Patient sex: F
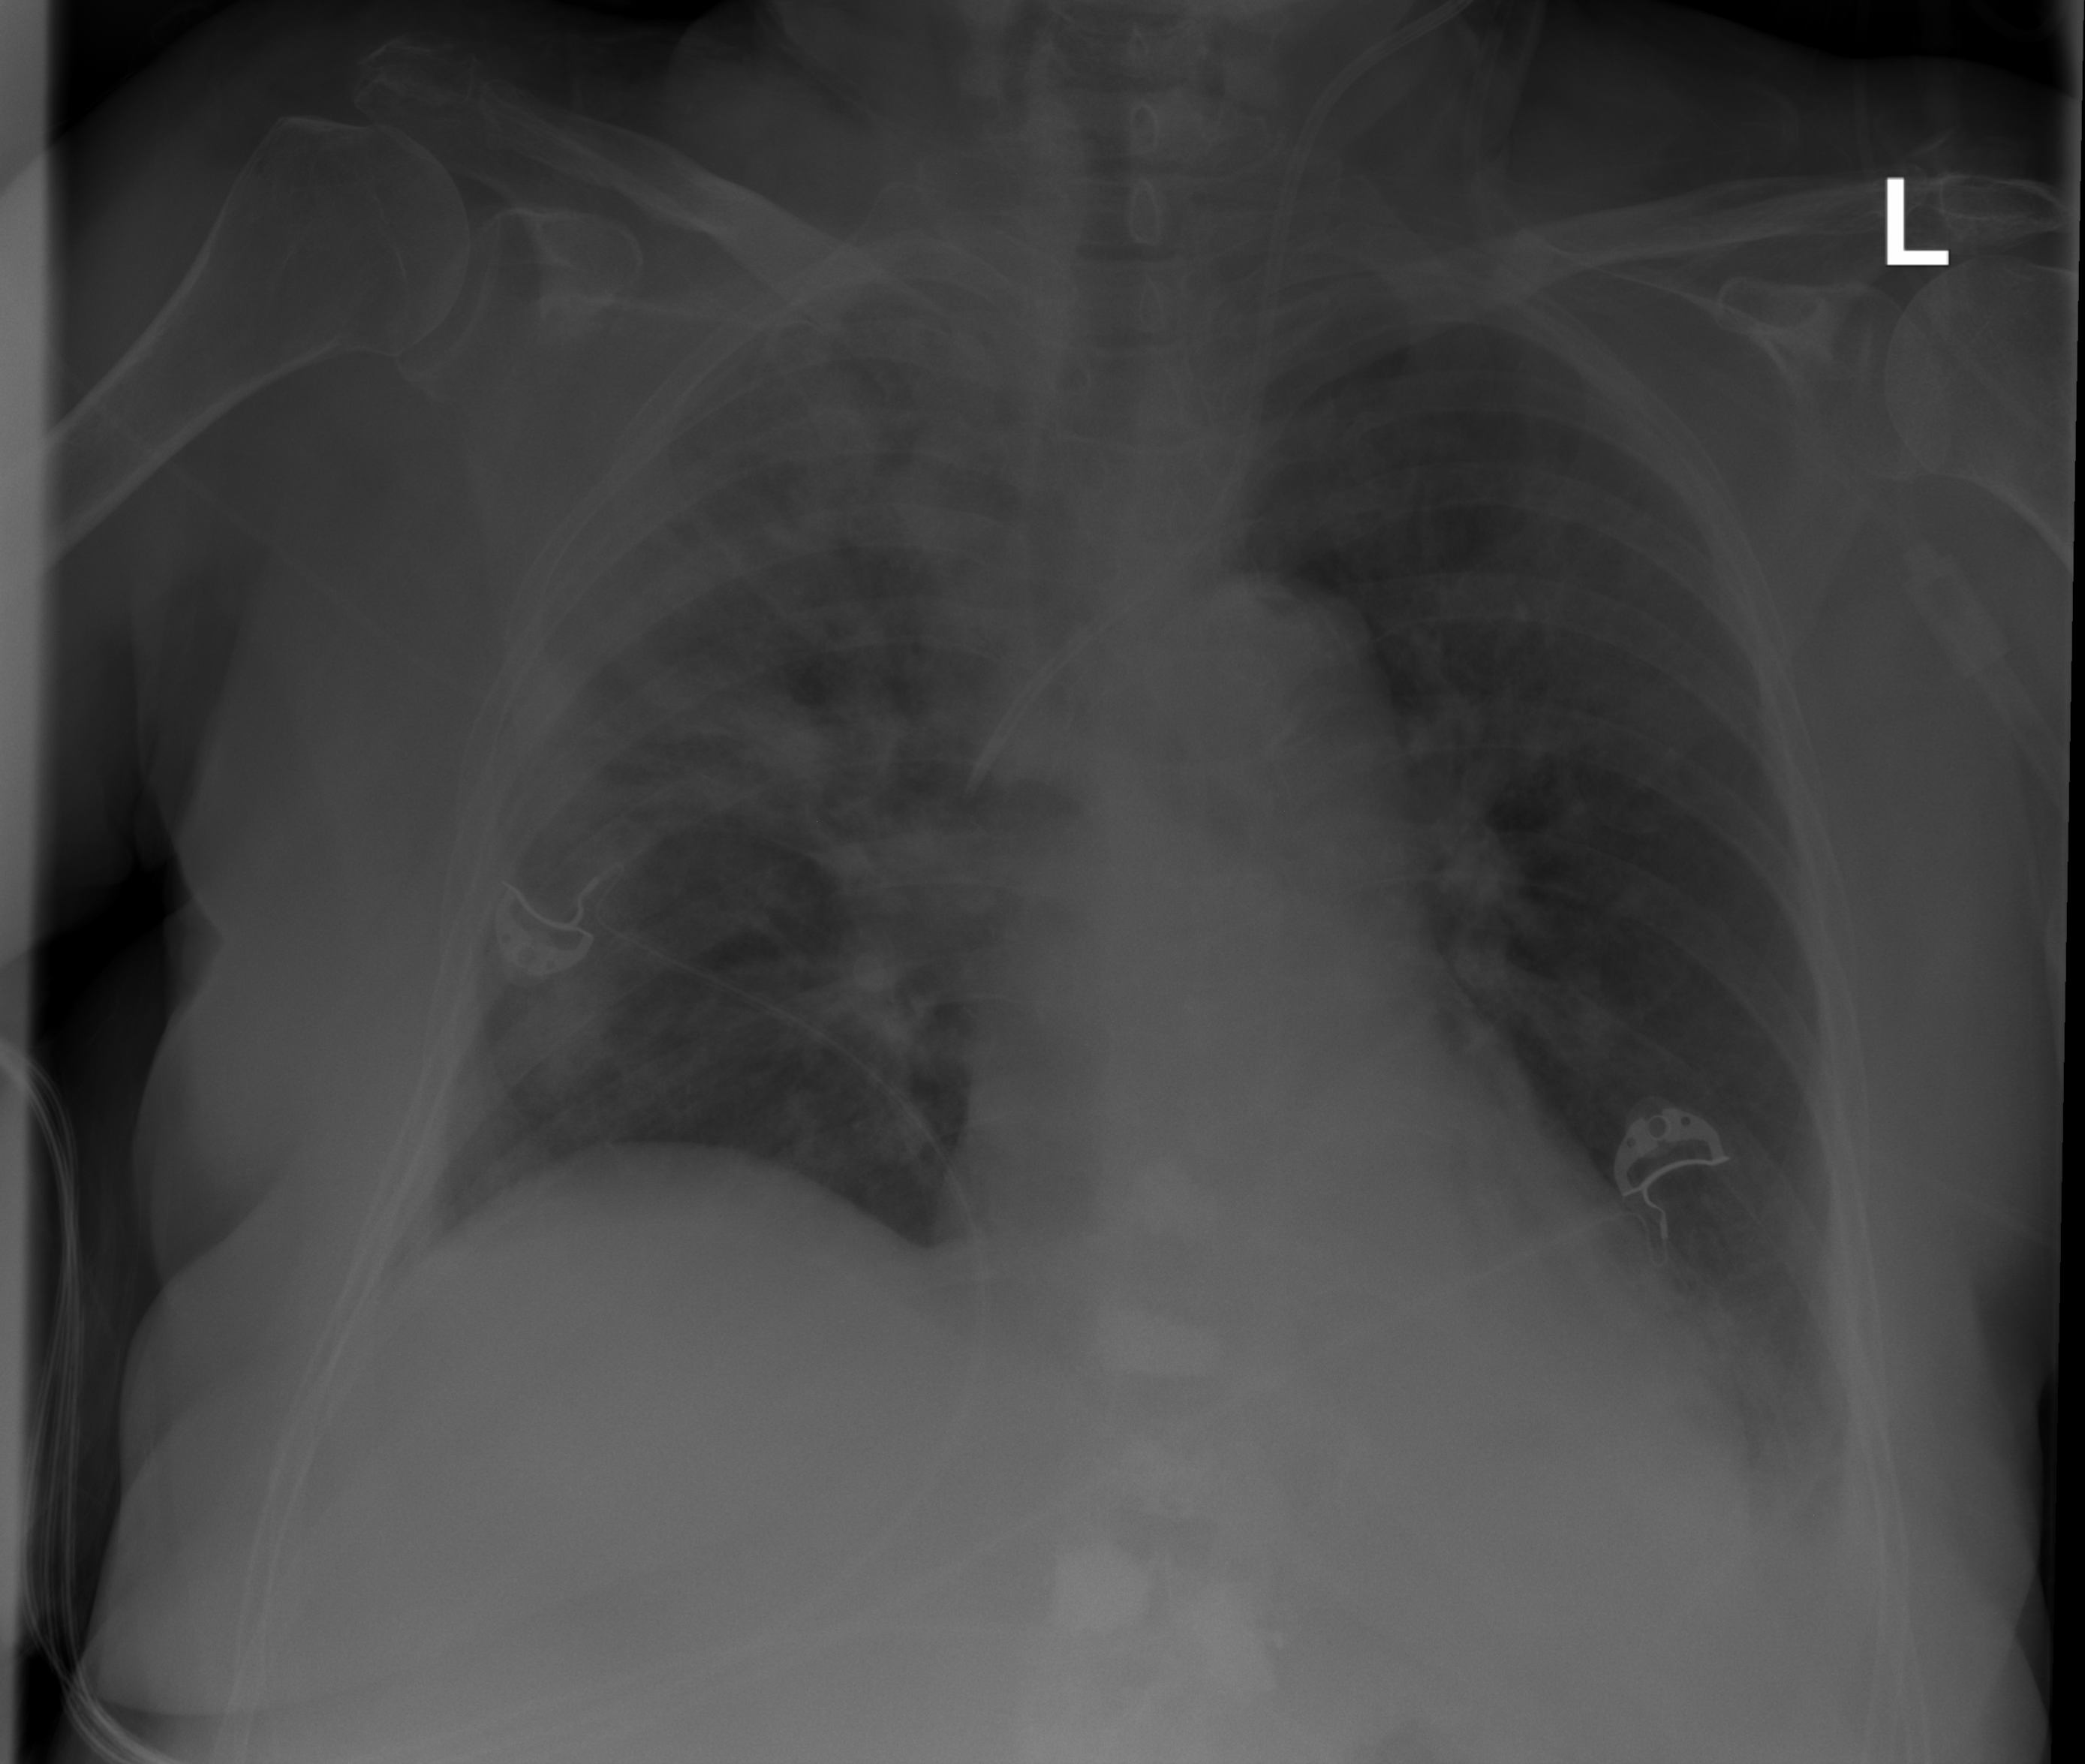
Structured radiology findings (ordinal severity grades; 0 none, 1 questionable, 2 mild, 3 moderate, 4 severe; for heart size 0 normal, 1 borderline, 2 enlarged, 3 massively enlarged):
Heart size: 0
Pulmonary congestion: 0
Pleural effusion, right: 0
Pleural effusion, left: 1
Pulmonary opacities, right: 3
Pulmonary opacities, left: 0
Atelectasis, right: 2
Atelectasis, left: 2